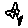
Label: flower